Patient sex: M
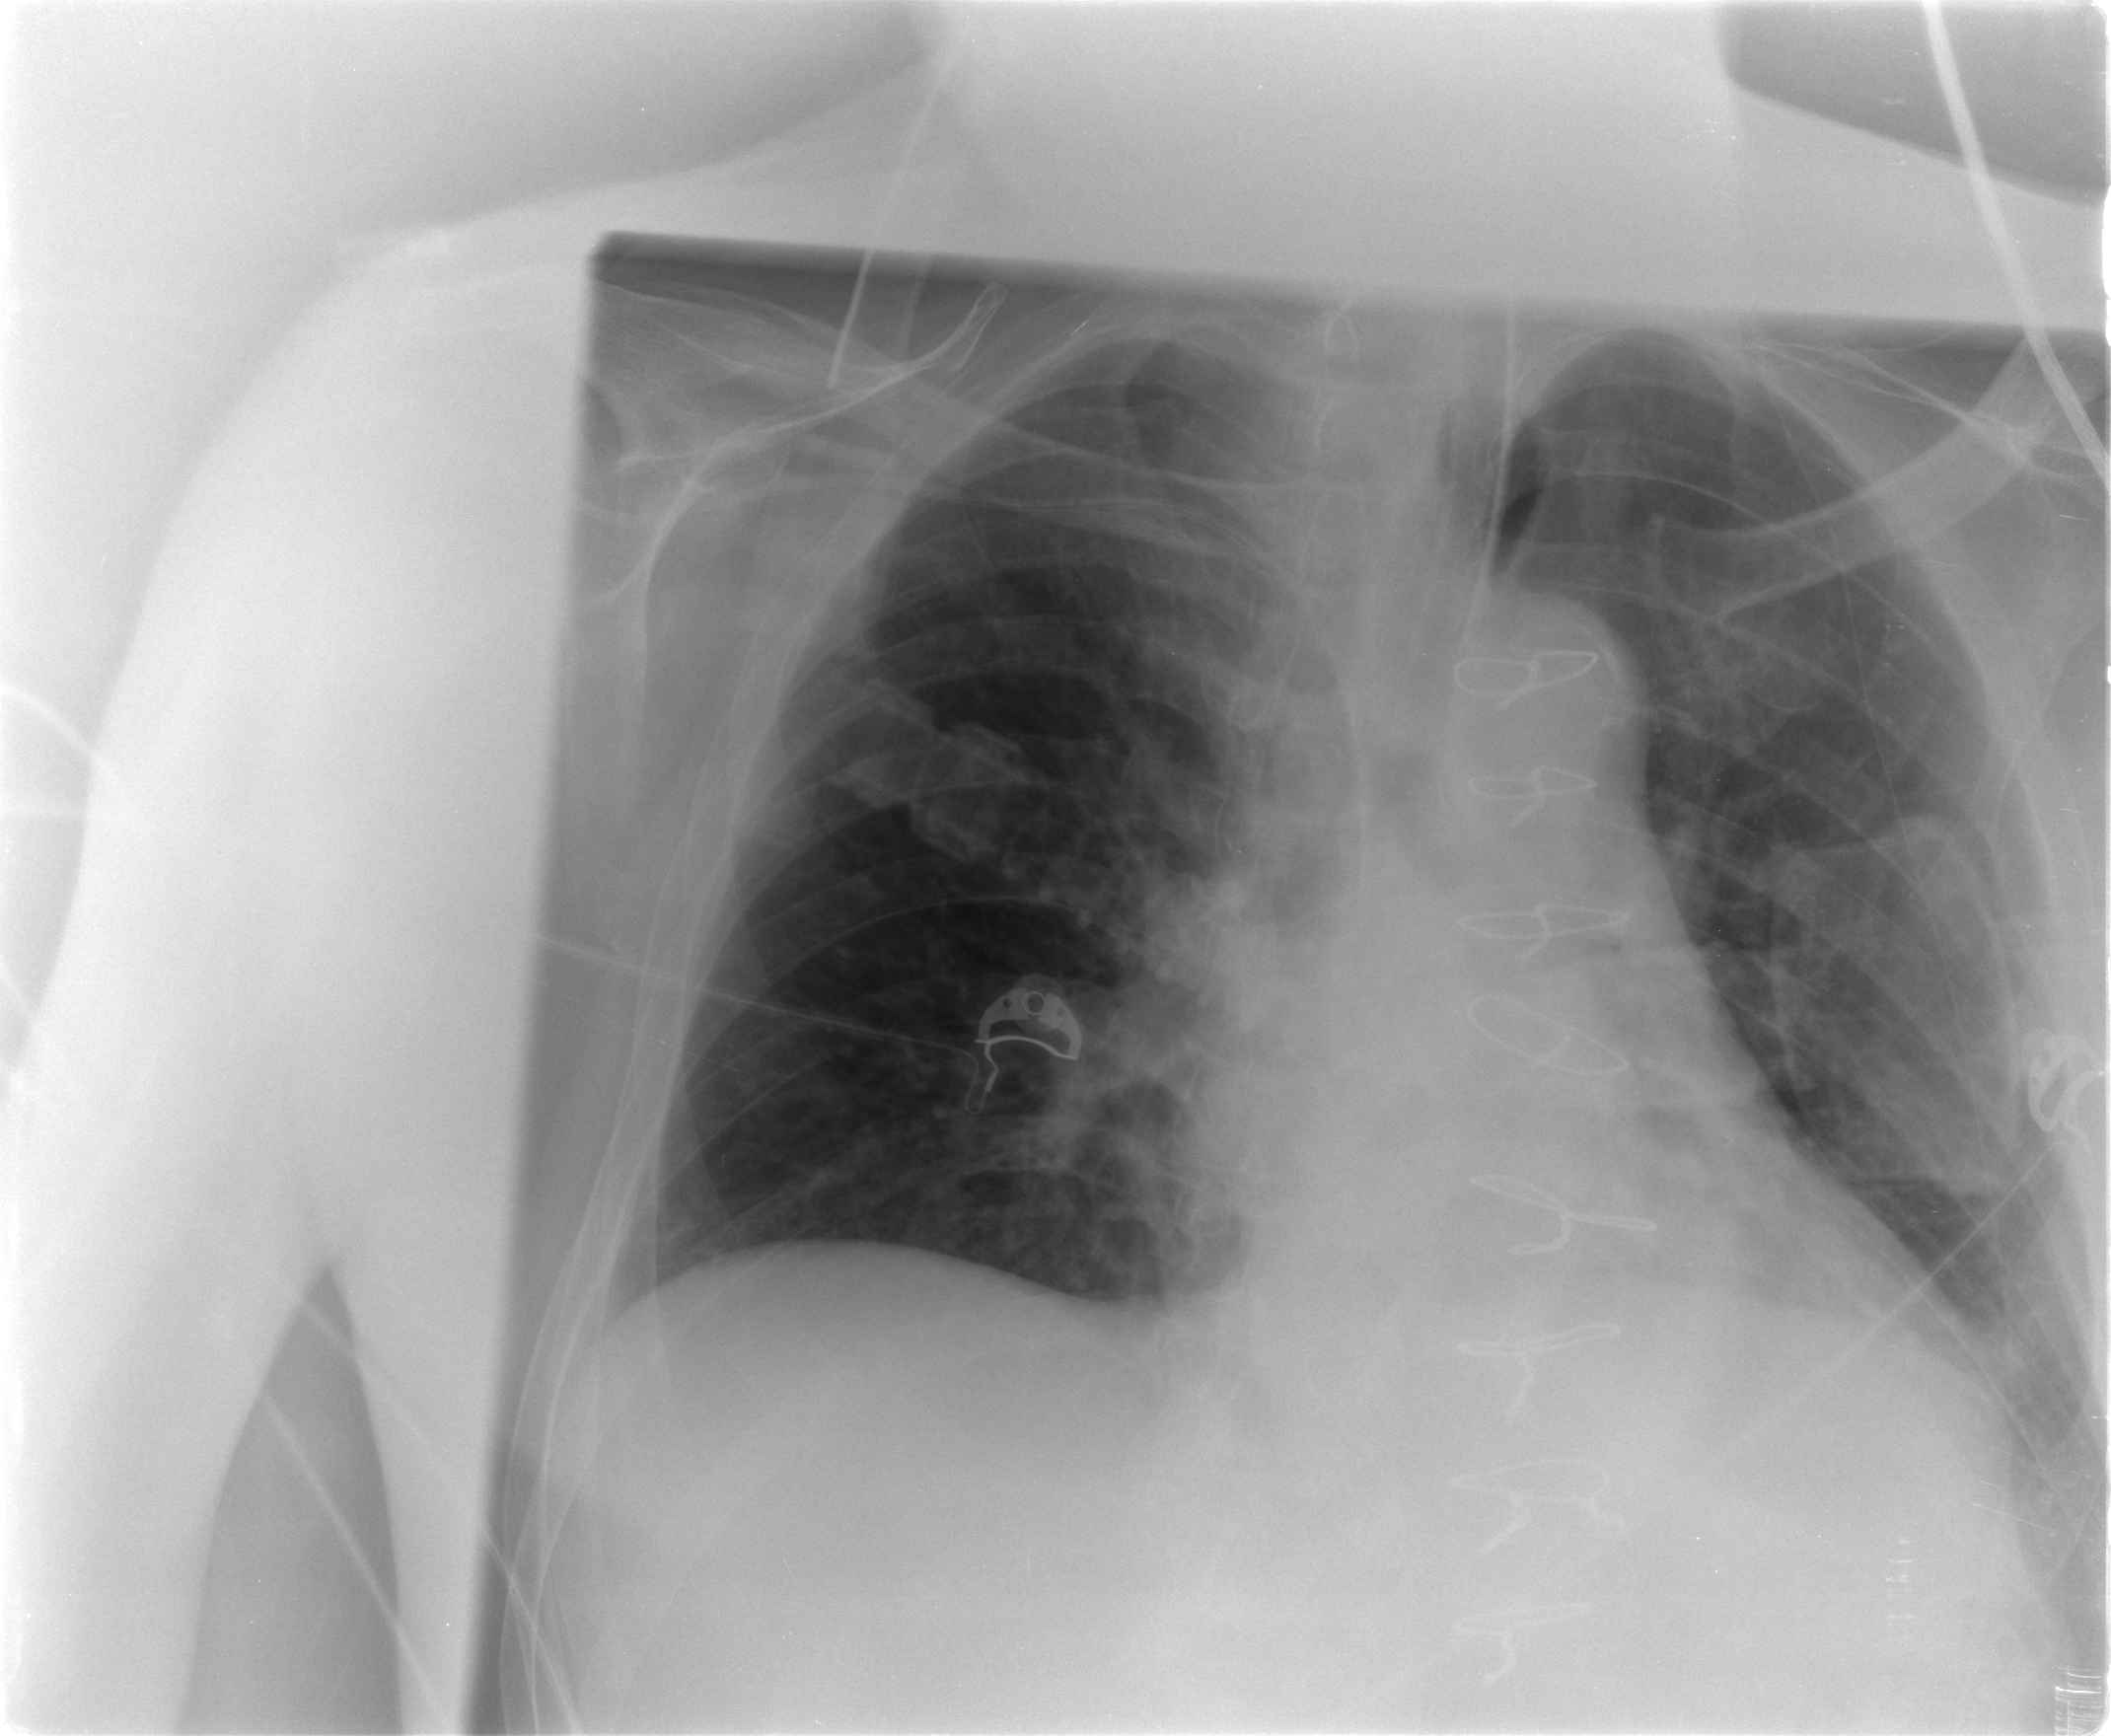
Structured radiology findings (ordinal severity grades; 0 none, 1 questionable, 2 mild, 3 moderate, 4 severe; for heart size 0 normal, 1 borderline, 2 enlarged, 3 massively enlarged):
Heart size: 0
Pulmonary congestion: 1
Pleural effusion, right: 0
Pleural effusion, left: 2
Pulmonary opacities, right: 0
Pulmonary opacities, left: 1
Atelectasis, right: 1
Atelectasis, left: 1